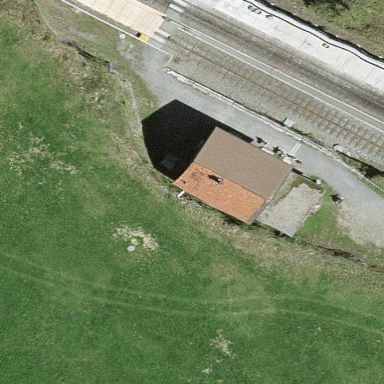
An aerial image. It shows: Train station building.